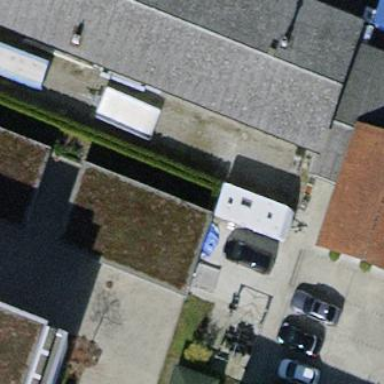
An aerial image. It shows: Garage building.